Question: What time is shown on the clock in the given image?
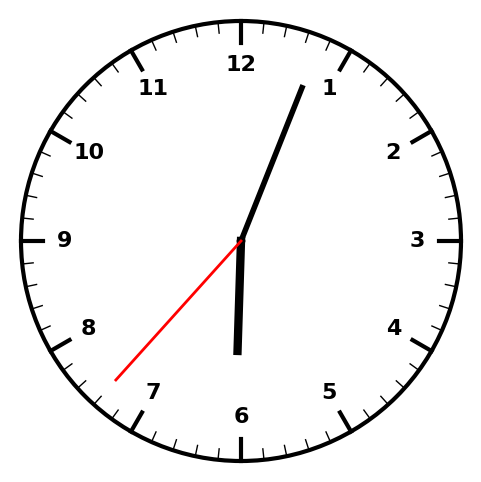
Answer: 06:03:37